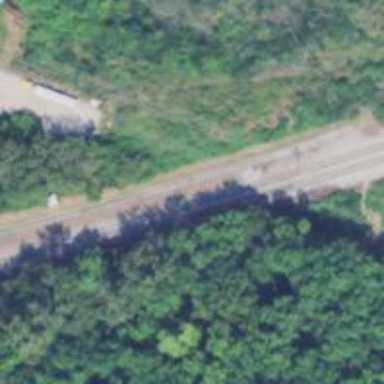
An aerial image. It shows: Railway siding for service.